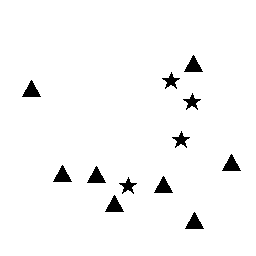
Squares: 0
Triangles: 8
Stars: 4
Total shapes: 12